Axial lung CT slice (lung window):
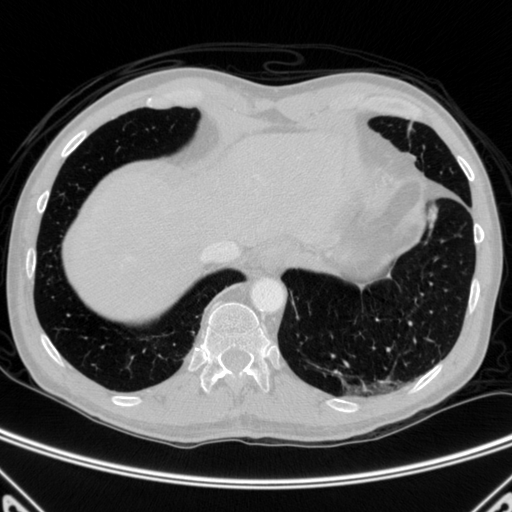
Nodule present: no